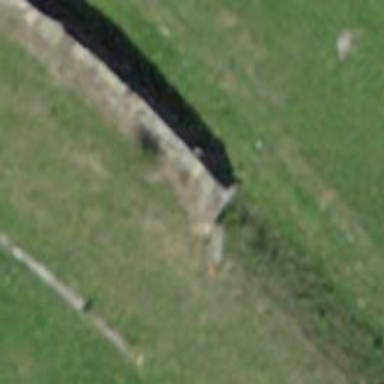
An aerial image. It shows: Wall is shown in the image.